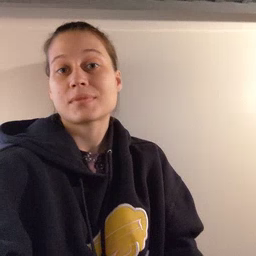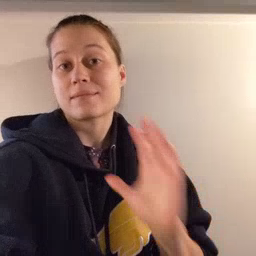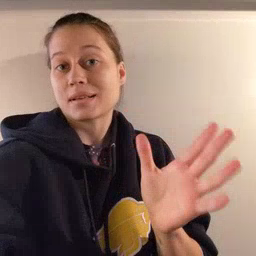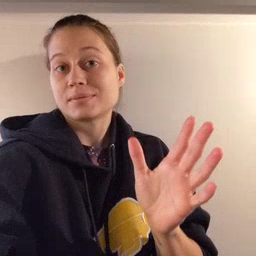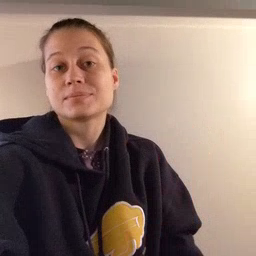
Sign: fine